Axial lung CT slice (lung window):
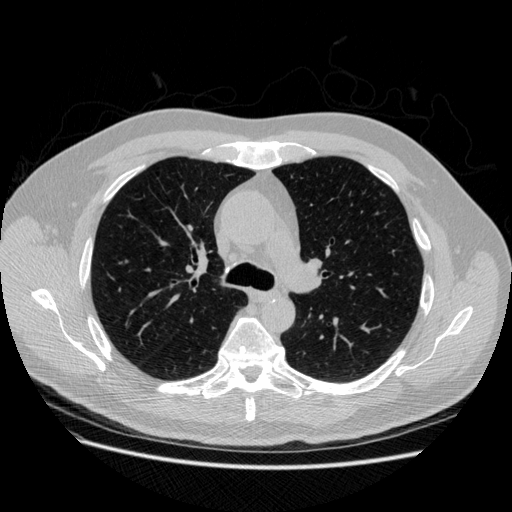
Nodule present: no